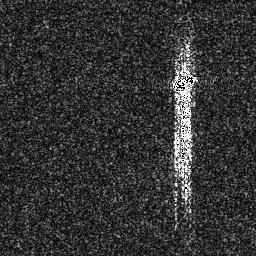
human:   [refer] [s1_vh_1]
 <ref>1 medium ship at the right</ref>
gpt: <box>[[66, 27, 76, 36, 0]]</box>